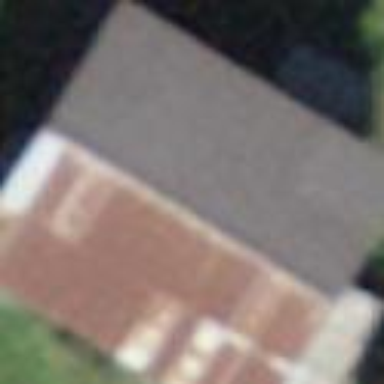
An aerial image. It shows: Rural barn.